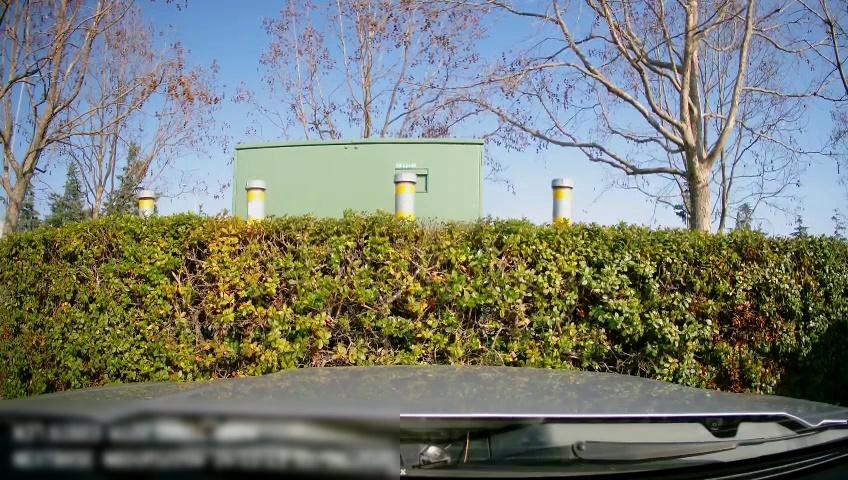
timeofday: Day
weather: Sunny